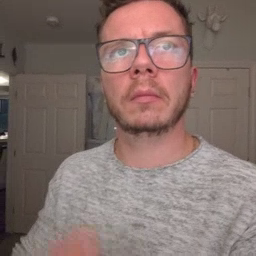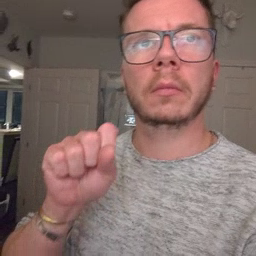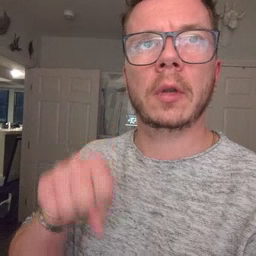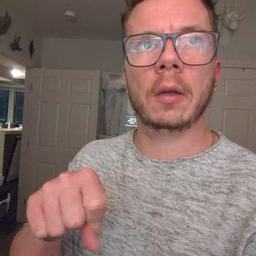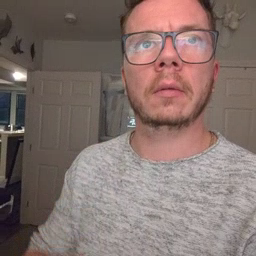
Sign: can